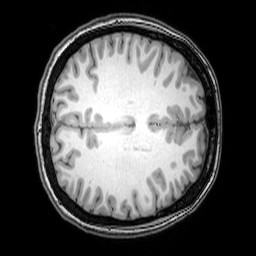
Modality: T1w
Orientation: axial
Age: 24
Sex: female
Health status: healthy
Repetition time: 0.081 s
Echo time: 0.037 s